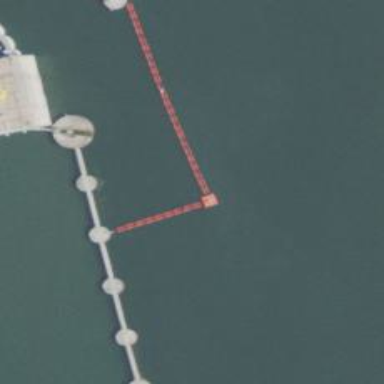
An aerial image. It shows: Floating barrier on the waterway.